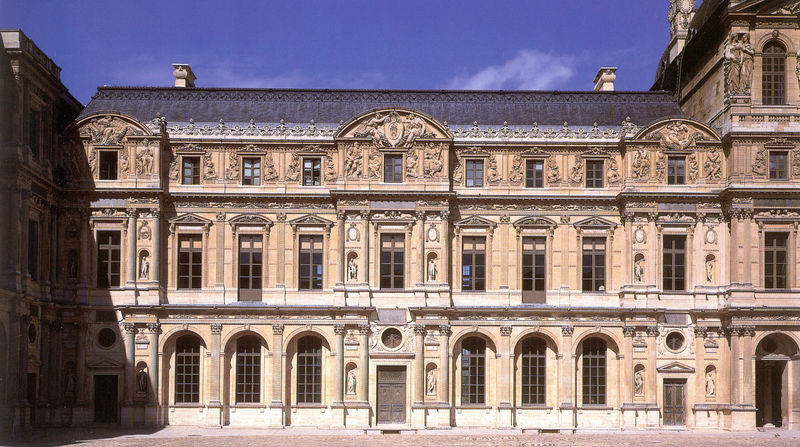
Titel: Louvre, Lescot-Flügel
Künstler: Pierre Lescot
Standort: Paris
Institution: Louvre
Schlagwörter: blau, flügel, himmel, schatten, weiß, wolken, ocker, stadt, braun, fenster, frankreich, glas, grau, licht, paris, pfeiler, schmuck, säule, säulen, tür, dach, gebäude, haus, schloss, wolke, beige, ornament, architektur, barock, sockel, stein, steine, bild, türbogen, gitter, sonne, figur, drei, klassizismus, girlande, front, frontal, renaissance, kamin, kamine, schornstein, turm, skulptur, statue, relief, sommer, rahmung, ansicht, bogen, fassade, pflaster, türen, giebel, schornsteine, bullauge, hof, türe, platz, schlot, pilaster, figuren, rundbogen, vorsprung, detail, stuck, hoch, tor, foto, fotografie, bögen, eingang, eingänge, erker, arkade, innenhof, wohnhaus, burg, medaillon, dreistöckig, münchen, palast, rundfenster, stockwerk, groß, arkaden, kapitelle, kapitell, fries, dreiecksgiebel, portal, rustika, tore, wappen, fensterreihen, villa, sims, doppelsäulen, gesims, skulpturen, pforte, okuli, portale, risalit, statuen, sandstein, residenz, mansarde, mezzanin, rundbögen, florenz, heidelberg, frontansicht, etagen, geschosse, horizontal, viereckig, konsolen, museum, wien, korinthisch, louvre, dreiecke, pavillion, stockwerke, bau, verzierungen, geschoss, gebälk, dachgeschoss, lisenen, tympanon, nischen, dreigeschossig, mittelrisalit, versailles, ädikula, attika, piano nobile, oculi, satteldach, gesimms, aufteilung, seitenflügel, versaille, superposition, okulus, ordnung, segmentgiebel, sockelzone, occulus, palladio, gesimse, zahnschnitt, nischenfiguren, fenstergiebel, architraf, pallazzo, halbsäulen, palst, venster, neorenaissance, dreiteilung, blendarkaden, ost, belle etage, osteingang, seitenrisalite, huimmel, ehrenhof, ostrisalit, westrisalit, türbögen, tüt, museeum, hôtel, arkden, arrika, barockklassizismus, bogenöffnung, cour carree, eckresalit, figurennischen, französische fenster, füre, gesins, kreuzstockfenster, kreuzszockfenster, kuppelsäulen, königstrakt, lescaut, lescot, ludwig der 14te, musee, occuluc, ockergelb, perigault, pillaster, rennaisance, schlosspracht, sonnenkönig, tabularien, tabulariummotiv, triumphbögen, skuptur, erhellt, schluss, gesim, sulen, e, renaissanceschloss, beige#, #beige, superpostion